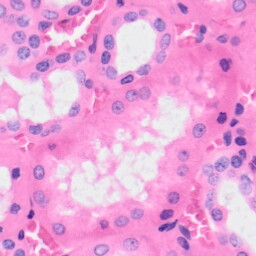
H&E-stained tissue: Kidney